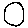
Label: circle